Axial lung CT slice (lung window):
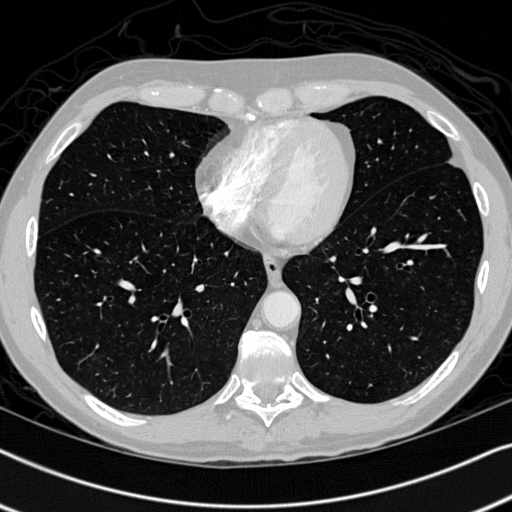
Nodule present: no